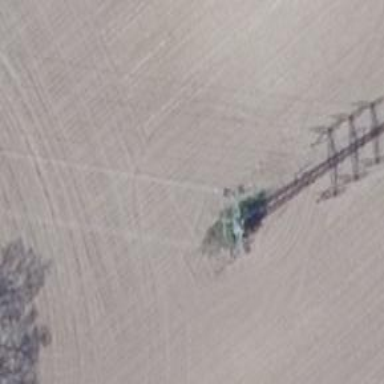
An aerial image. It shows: Power tower.